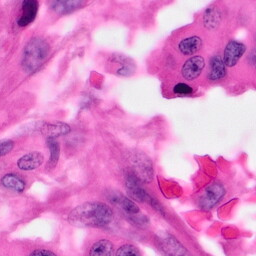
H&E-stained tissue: Pancreatic